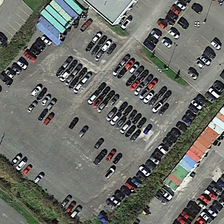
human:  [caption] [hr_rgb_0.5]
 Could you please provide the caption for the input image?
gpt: on the other side of the parking lot, houses were built of colorful roofs .

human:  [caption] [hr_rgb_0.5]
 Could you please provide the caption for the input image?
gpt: there are many cars parked in the parking lot .

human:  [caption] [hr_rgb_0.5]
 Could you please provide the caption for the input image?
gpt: there are many cars parked in the parking lot .

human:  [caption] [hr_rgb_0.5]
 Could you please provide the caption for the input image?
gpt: on the other side of the parking lot, houses were built of colorful roofs .

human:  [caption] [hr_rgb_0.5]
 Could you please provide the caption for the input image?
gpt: on the other side of the parking lot, houses were built of colorful roofs .